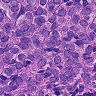
Metastatic tissue present: yes